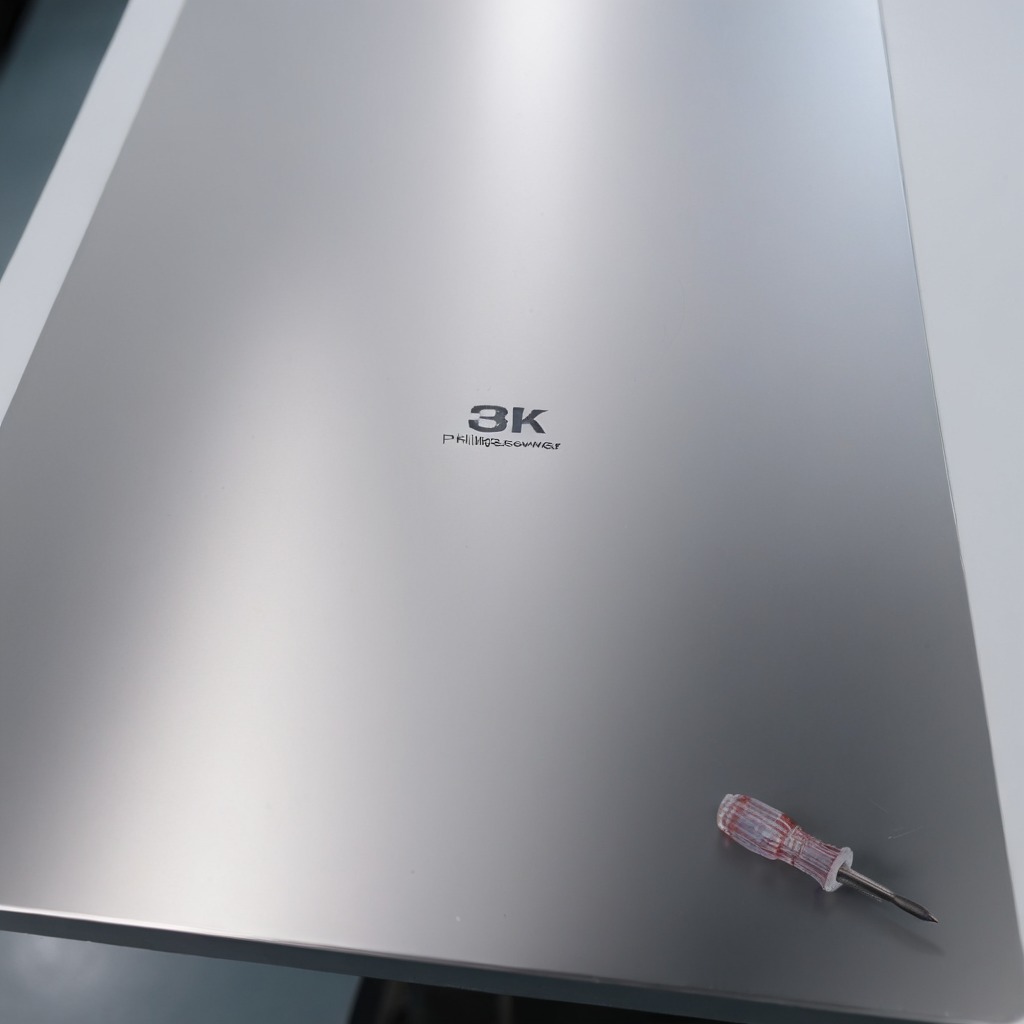
A screwdriver lies on a stainless steel table in a high-end prototyping lab.